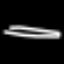
Label: line